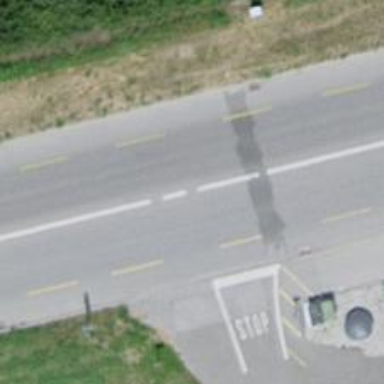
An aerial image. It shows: Primary highway with asphalt surface and designated cycle lane.